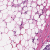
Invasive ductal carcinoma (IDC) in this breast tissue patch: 0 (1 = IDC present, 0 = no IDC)